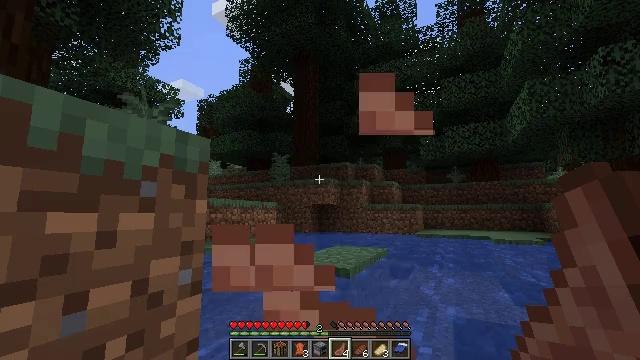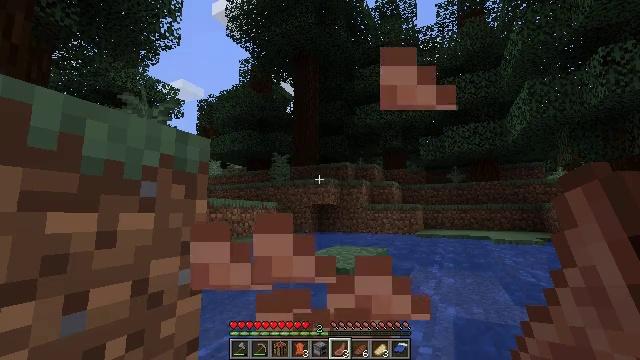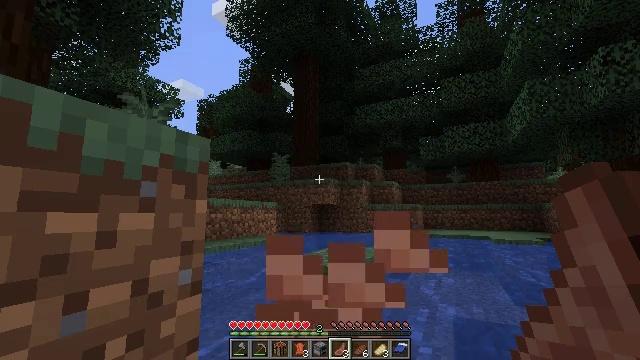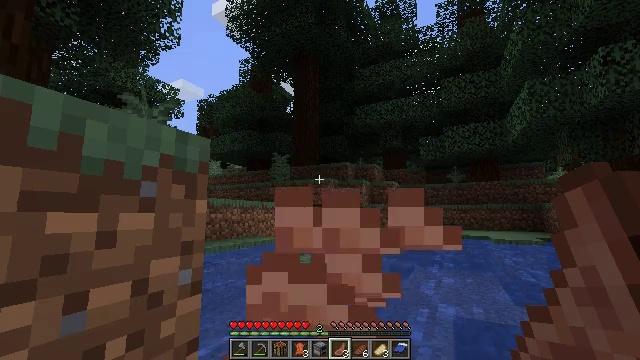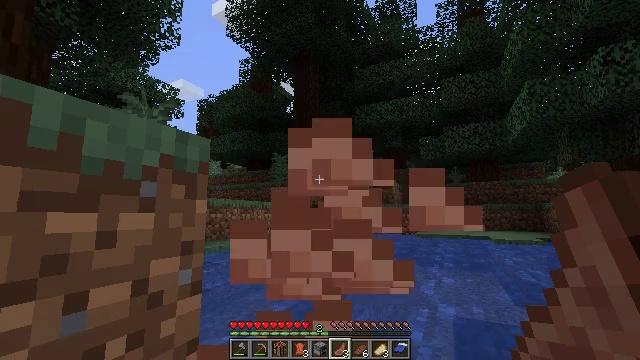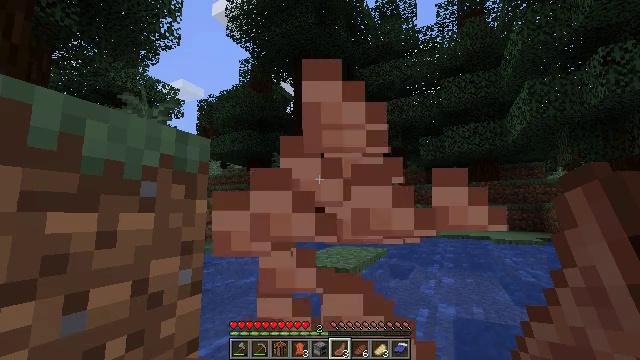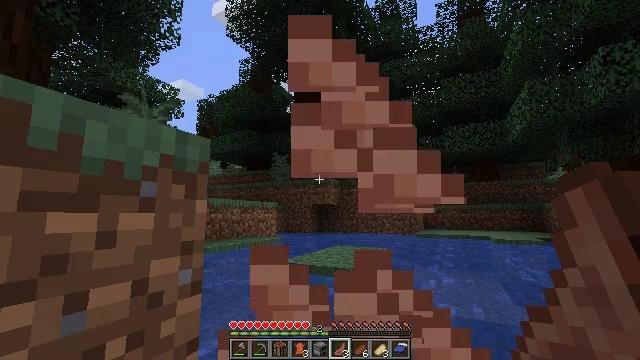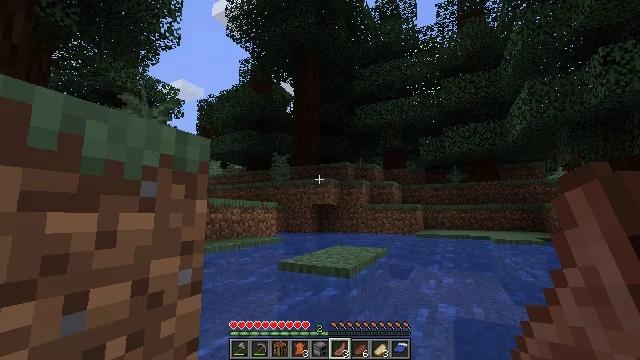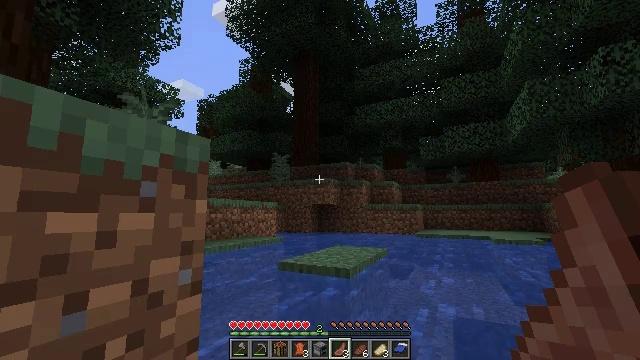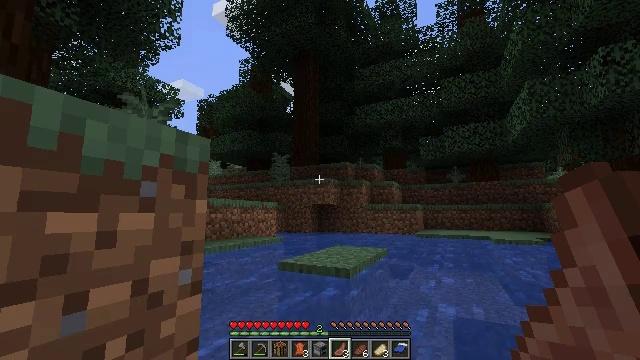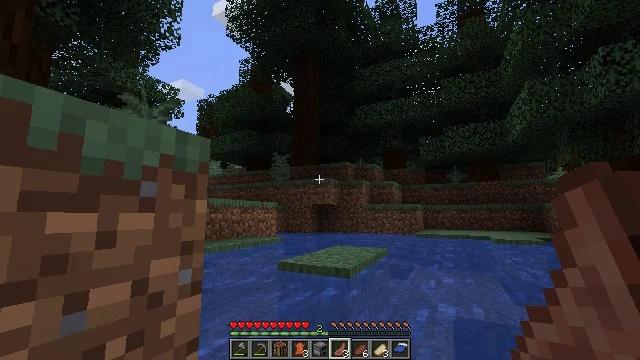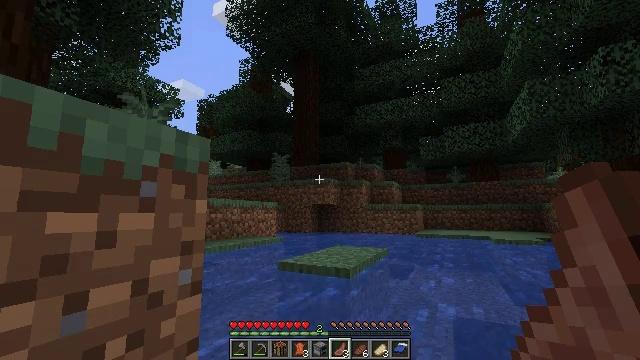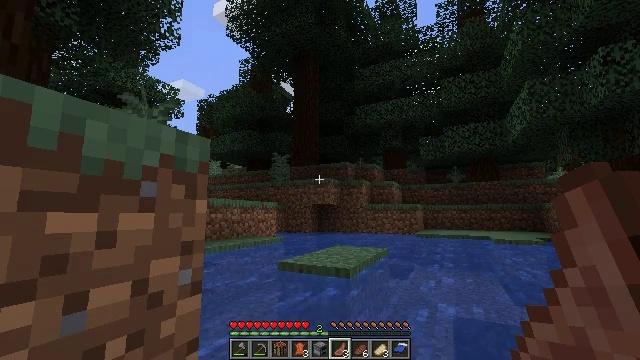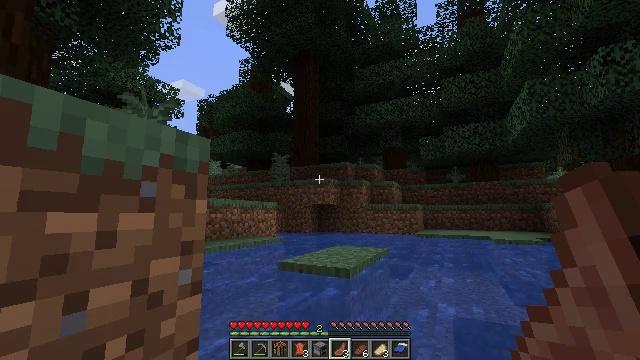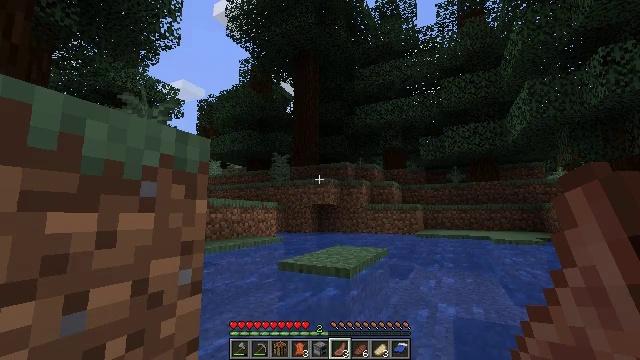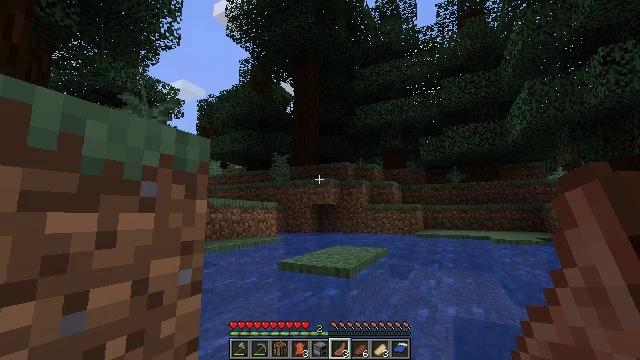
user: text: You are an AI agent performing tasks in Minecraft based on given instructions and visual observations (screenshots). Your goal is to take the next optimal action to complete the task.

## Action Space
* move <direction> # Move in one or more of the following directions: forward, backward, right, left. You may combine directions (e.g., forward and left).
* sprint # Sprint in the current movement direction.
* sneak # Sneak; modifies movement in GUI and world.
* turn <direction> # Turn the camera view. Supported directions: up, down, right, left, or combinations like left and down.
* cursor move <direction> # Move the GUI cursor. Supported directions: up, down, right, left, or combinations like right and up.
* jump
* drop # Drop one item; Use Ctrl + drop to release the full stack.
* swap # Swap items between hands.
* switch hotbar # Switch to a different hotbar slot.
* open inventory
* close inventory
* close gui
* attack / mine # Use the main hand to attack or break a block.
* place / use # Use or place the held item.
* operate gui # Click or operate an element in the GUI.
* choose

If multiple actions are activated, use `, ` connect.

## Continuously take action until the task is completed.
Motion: motion action
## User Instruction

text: Drop a cooked mutton.
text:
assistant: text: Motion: use / place
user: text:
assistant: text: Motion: use / place
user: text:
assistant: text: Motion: no_op
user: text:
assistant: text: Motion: no_op
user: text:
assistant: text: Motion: no_op
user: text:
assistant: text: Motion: no_op
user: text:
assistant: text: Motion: no_op
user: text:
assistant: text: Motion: no_op
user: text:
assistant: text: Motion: no_op
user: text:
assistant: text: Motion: no_op
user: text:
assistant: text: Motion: no_op
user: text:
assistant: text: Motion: no_op
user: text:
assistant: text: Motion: no_op
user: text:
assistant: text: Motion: no_op
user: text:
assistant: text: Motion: no_op
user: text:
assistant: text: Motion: no_op
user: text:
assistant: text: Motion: no_op
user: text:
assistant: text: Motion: no_op
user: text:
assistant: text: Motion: no_op
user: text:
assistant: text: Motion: no_op
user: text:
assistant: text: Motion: no_op
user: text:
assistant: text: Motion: no_op
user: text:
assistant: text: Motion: no_op
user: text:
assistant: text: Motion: no_op
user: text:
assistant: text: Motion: no_op
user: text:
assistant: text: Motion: no_op
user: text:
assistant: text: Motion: no_op
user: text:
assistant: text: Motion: turn right and up
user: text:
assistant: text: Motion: turn right and up
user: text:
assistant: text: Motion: turn right and up